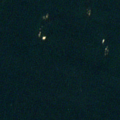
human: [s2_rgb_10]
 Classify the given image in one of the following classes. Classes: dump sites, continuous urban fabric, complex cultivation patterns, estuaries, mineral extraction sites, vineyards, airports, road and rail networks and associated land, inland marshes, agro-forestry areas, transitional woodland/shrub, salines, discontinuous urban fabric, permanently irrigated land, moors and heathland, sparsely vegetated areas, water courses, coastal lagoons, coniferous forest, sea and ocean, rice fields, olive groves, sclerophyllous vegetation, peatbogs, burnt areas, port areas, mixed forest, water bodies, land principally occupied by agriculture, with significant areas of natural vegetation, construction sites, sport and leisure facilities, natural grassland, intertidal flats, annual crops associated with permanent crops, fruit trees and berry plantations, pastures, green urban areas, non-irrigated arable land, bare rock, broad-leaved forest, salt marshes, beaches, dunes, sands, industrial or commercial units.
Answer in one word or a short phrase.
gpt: sea and ocean